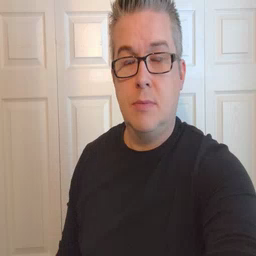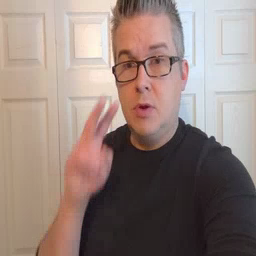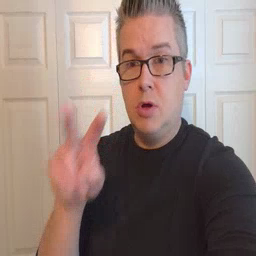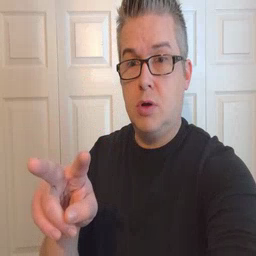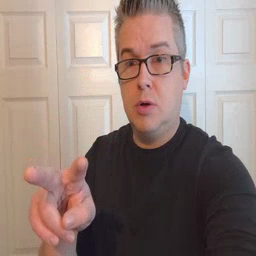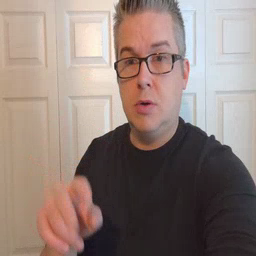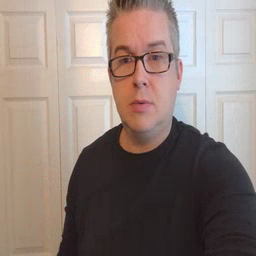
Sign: look